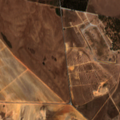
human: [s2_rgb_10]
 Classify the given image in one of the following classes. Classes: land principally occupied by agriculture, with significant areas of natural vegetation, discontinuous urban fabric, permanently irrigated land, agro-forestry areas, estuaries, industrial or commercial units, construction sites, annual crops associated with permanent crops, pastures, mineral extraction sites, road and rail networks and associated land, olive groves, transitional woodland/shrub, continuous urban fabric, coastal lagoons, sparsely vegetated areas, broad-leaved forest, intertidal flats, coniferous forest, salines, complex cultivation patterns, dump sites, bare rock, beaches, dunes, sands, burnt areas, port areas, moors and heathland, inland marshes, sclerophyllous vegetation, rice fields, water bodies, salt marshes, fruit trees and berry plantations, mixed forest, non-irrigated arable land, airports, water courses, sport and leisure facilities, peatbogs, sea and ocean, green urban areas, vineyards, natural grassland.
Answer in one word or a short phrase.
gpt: sport and leisure facilities, non-irrigated arable land, permanently irrigated land, pastures, broad-leaved forest